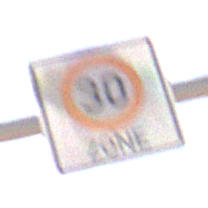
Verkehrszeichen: BeginnZone30
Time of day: Midday
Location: Outdoor (Nature)
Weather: PartlyCloudy
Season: NotSpecified
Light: Natural